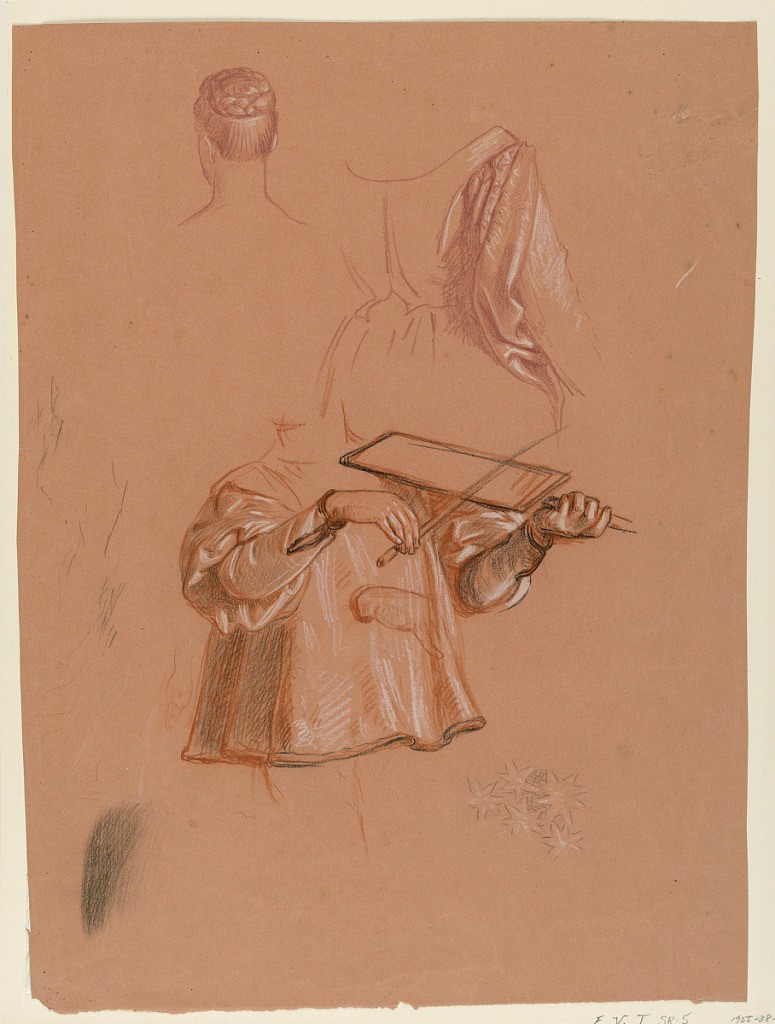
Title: Study for "Wedding Procession"
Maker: Elihu Vedder, American, 1836 – 1923
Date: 1872–1875
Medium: Pastel crayon on paper
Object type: Drawing
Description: Figure and drapery details: above, left, head of female figure seen from the back; right, study of costume and hands of male figure playing a stringed musical instrument.